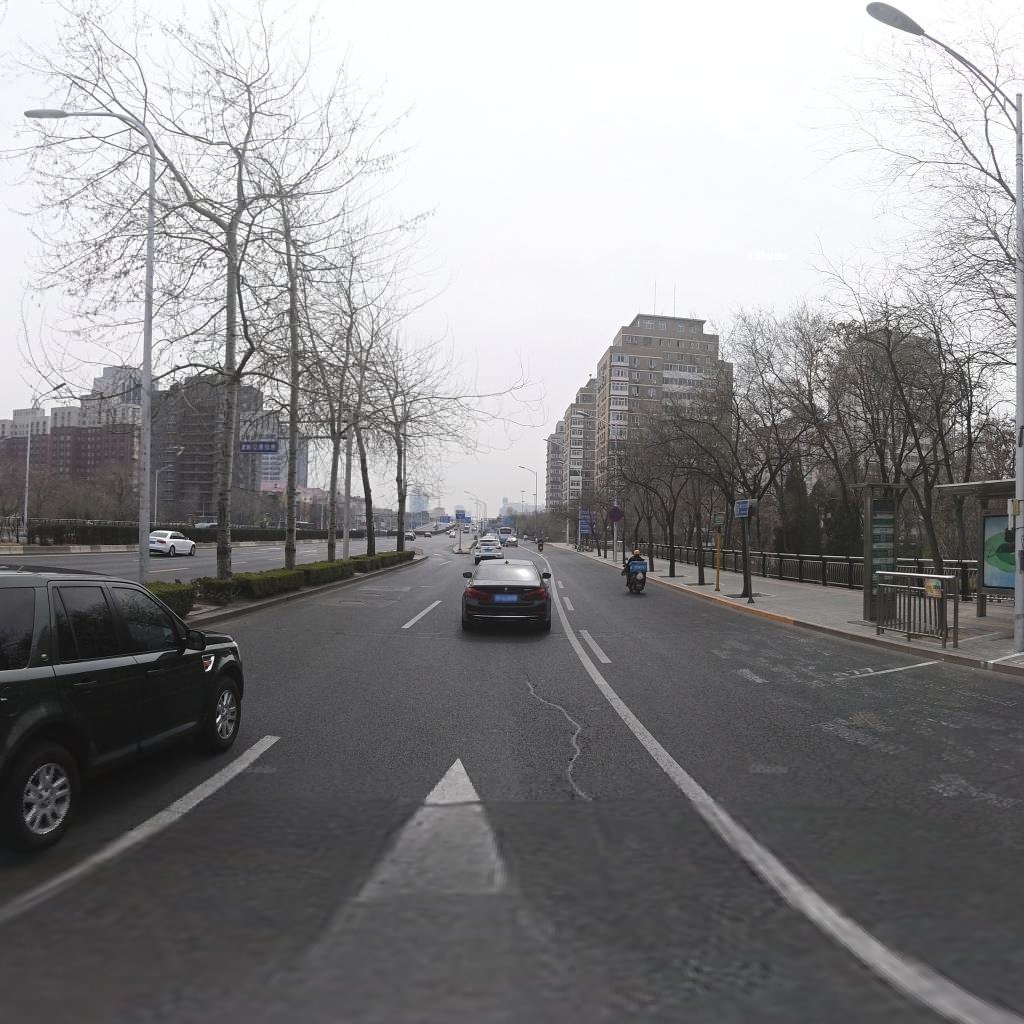
Region: Haidian
Road damage annotations: longitudinal patch, alligator crack, transverse patch